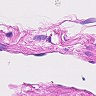
Metastatic tissue present: no